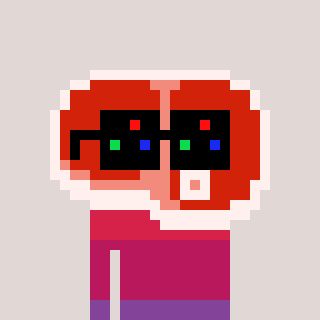
a pixel art character with square black sunglasses, a steak-shaped head and a peachy-colored body on a warm background